Interaction volume radius: 10 \u00c5
Interaction volume height: 10 \u00c5
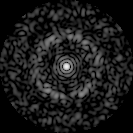
Disorder parameter: 0.8176